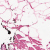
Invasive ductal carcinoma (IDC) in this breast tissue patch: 0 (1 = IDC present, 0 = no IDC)